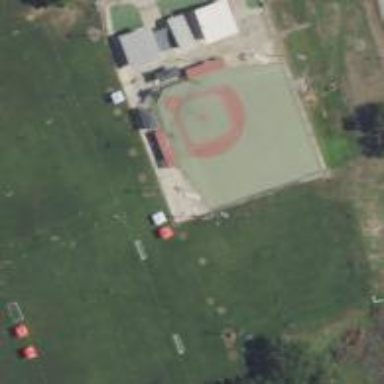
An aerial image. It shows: Soccer pitch for outdoor sports and leisure activities.